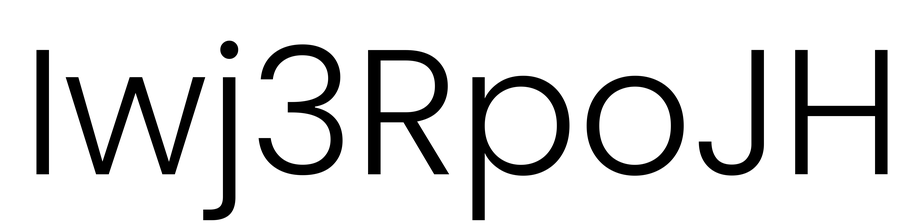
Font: Poppins-Light